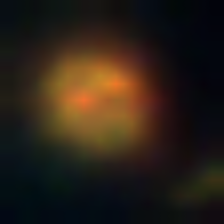
Taxon: NanoPlankton
Group: Other